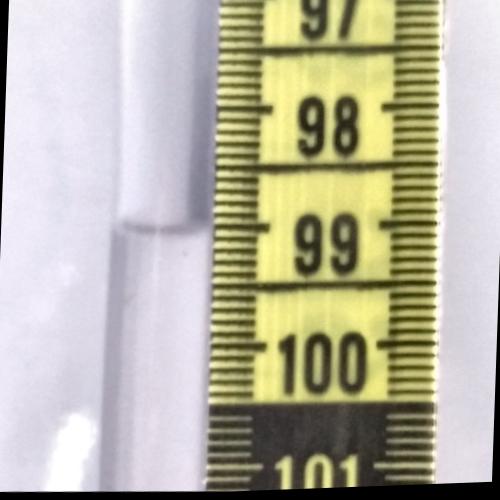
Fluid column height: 99.0 cm